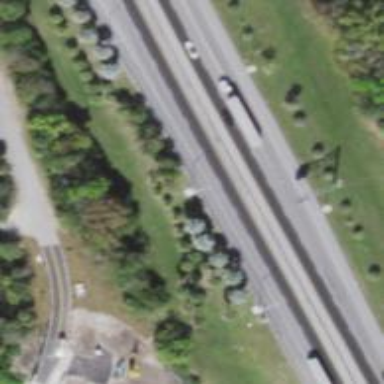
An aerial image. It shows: Asphalt motorway.